Question: Getting a weird behaviour for FontAwesome icon font.
Icons do show up on a page load, but when I'm flipping between the tabs and going back to the original page, icons might appear as white squares (not every icon, just some). When hovering mouse over them, they are back to normal display.

I'm loading the font via CDN:
'''
<link href="//netdna.bootstrapcdn.com/font-awesome/4.0.3/css/font-awesome.css" rel="stylesheet">
'''
I guess white squares are from FontAwesome CSS, the browser having troubles to recognise the character:
'''
.fa-facebook:before {
content: "
09a";
}
'''
I'm a bit lost why it is keep happening after switching tabs. The font seems to be loaded, as on the first load I can see the icons. Might it be a conflict with other CSS?
Need some suggestions where to look for a root cause.
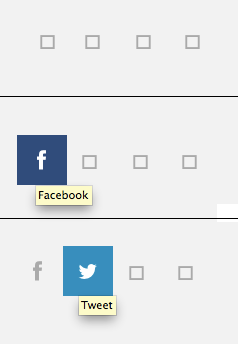
Answer: I was brought to your question, because we have been experiencing the same thing on our site with the Symbolicons icon font.
After doing some research I found out that this happens due to a bug in Chrome. So the issue is not with Font Awesome and I don't think you can do anything for now to fix it. Guess we just have to wait for the fix to hit the stable Chrome version.
Links to the bug discussions:
- <URL>